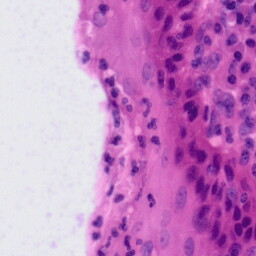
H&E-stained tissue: Tonsil